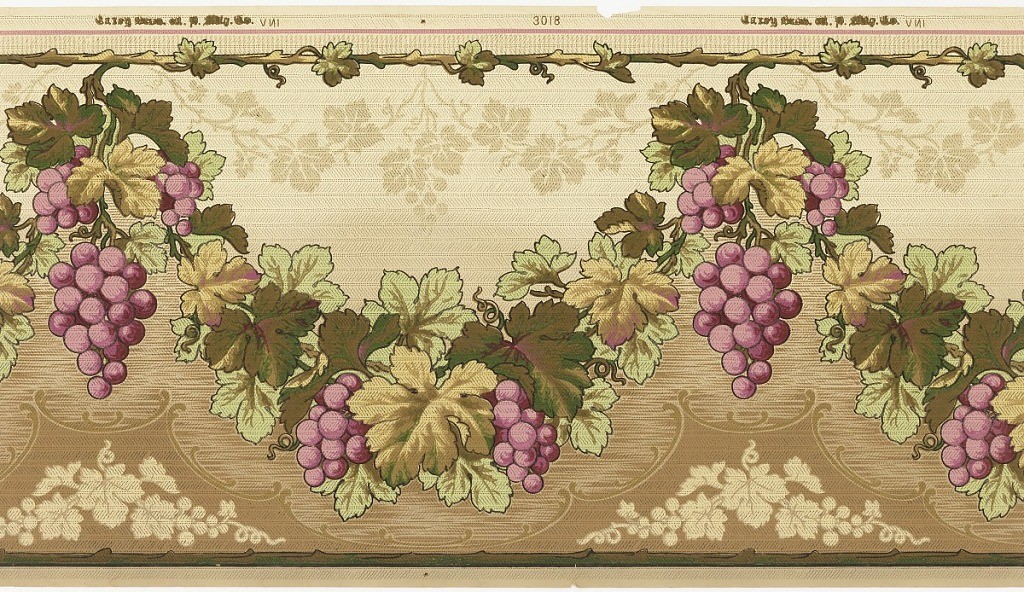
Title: Frieze
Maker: Carey Bros. W.P. Mfg. Co., Philadelphia, Pennsylvania, founded 1882
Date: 1905–1915
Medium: Machine-printed paper
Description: Swags of grape clusters on the vine, suspended from a vine running parallel to the top edge. The background colors shade from light at the top to darker at the bottom.